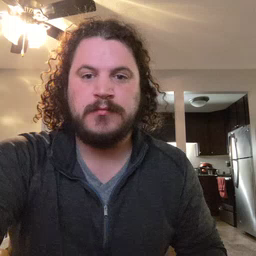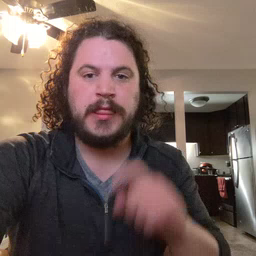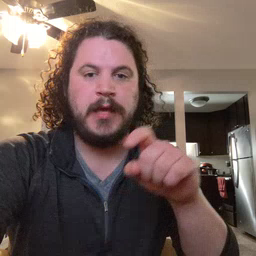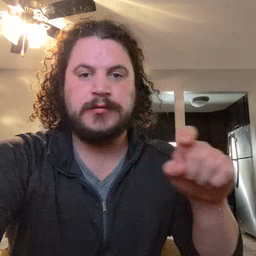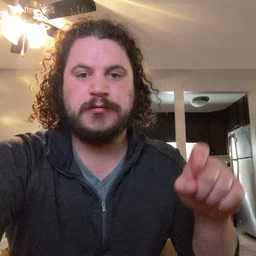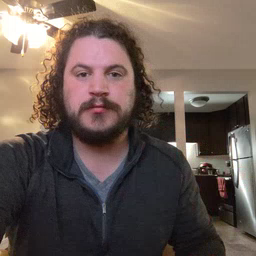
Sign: closet